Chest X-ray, PA view. Patient: 38 years old, sex M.
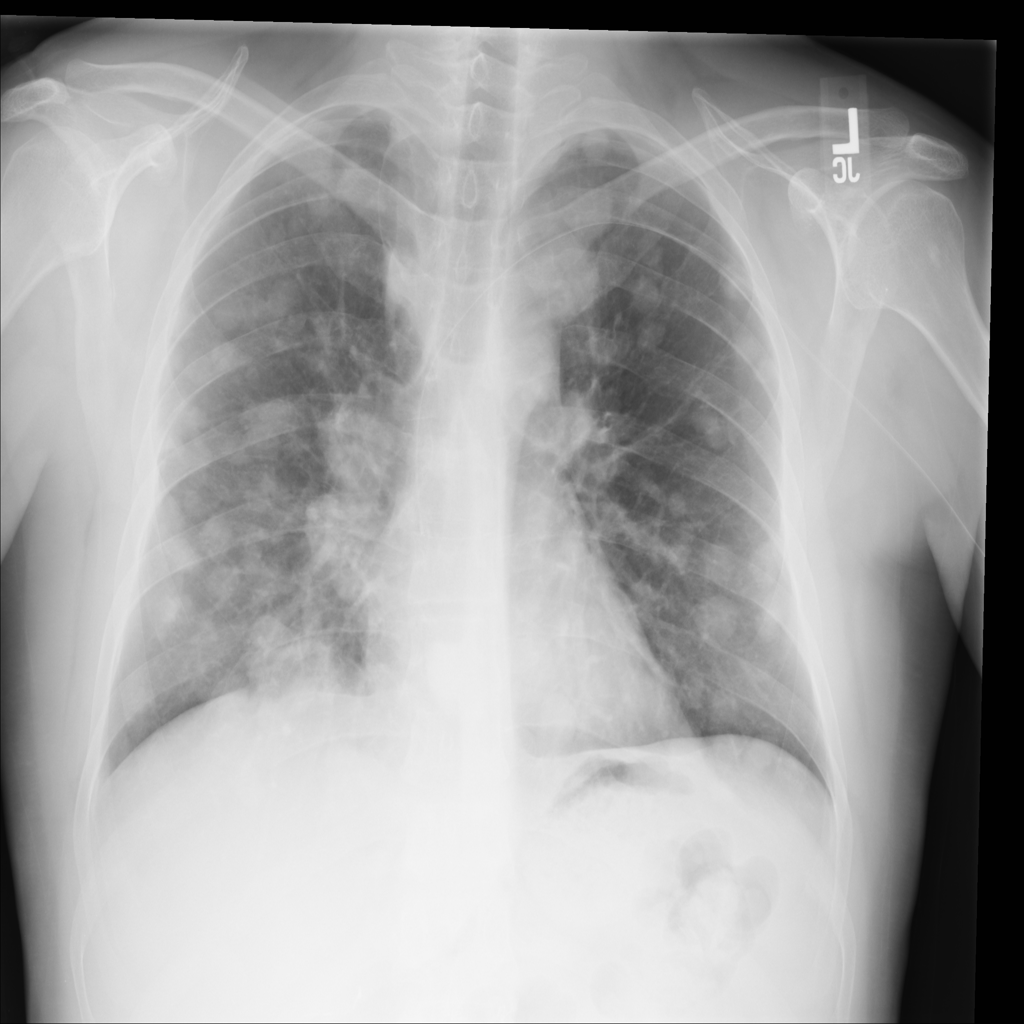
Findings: Mass